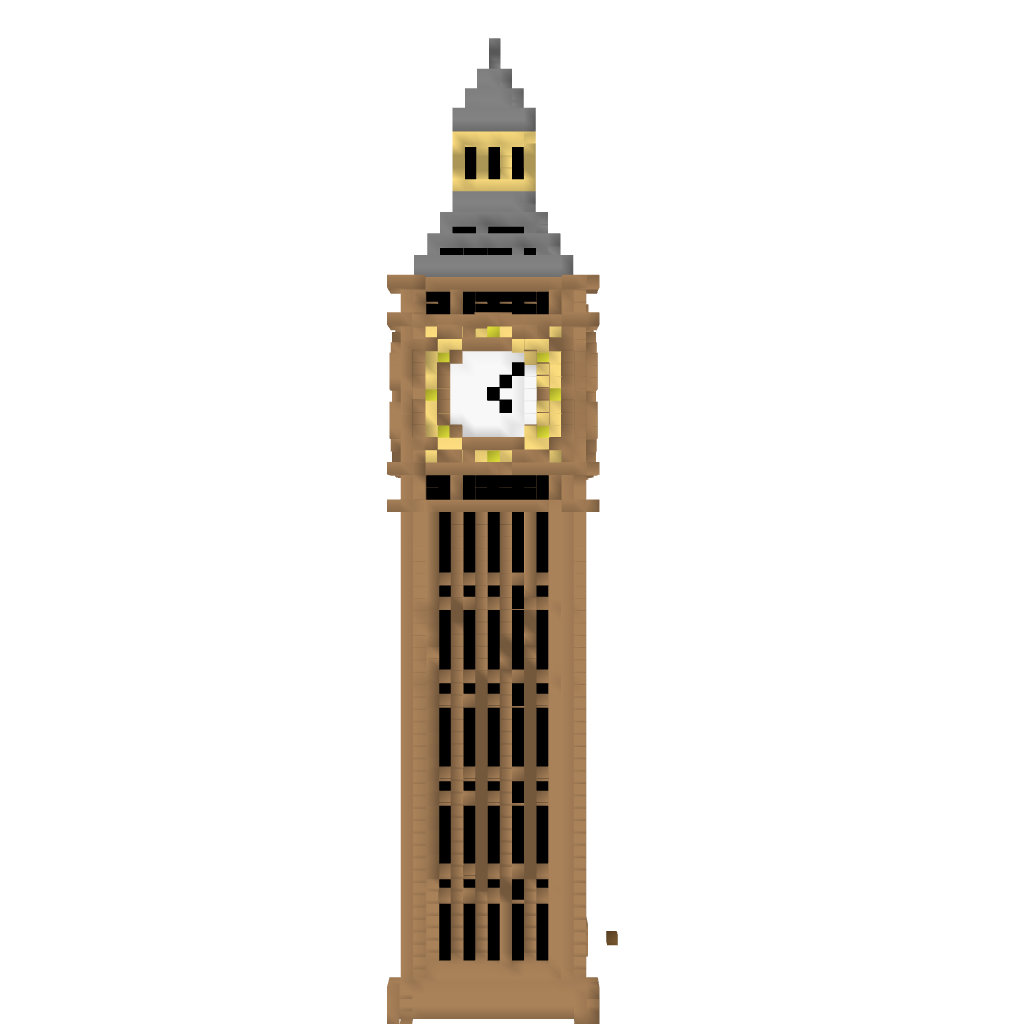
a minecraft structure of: Big Ben tower high quality